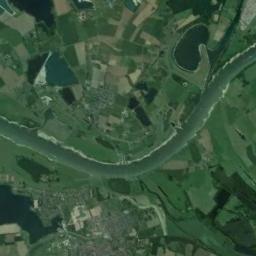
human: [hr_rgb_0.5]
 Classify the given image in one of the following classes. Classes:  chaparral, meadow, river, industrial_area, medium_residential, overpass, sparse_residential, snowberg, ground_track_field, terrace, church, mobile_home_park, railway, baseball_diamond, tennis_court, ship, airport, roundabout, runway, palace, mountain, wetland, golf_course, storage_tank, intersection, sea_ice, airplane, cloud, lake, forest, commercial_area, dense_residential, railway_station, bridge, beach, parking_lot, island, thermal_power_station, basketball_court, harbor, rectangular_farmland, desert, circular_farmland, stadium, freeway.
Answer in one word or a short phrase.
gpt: river